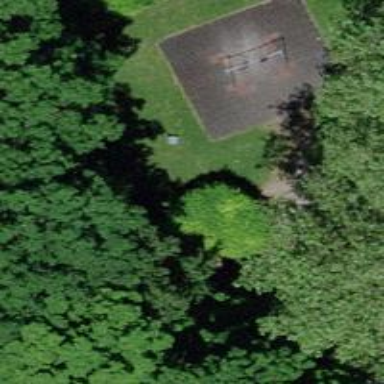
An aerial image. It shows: Playground featuring climbing frame.